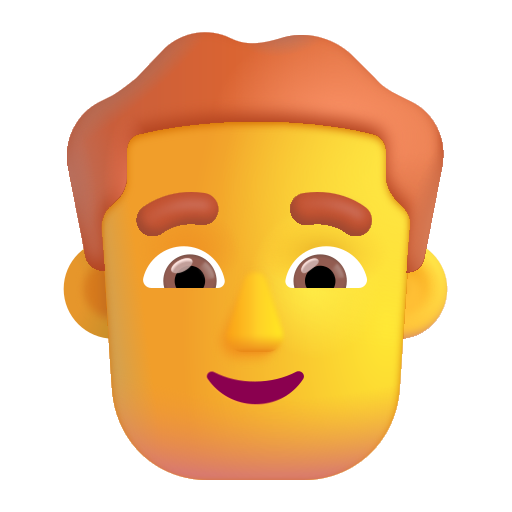
man red hair color default